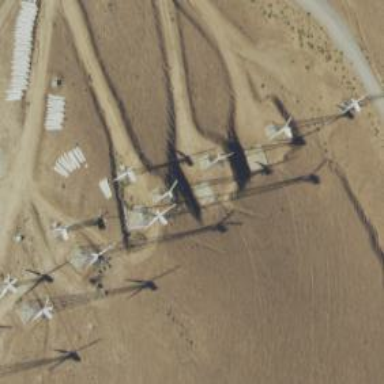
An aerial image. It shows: Wind turbine power generator.